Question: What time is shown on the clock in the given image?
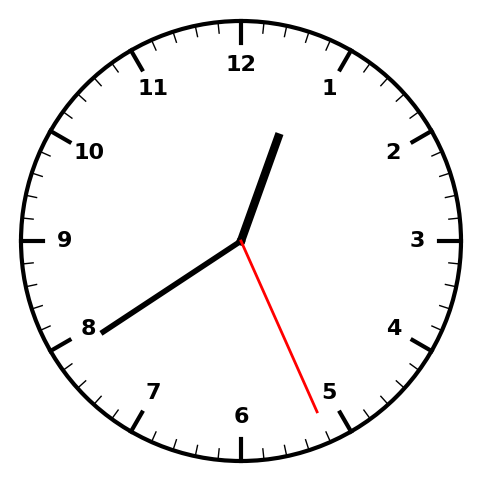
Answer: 12:39:26